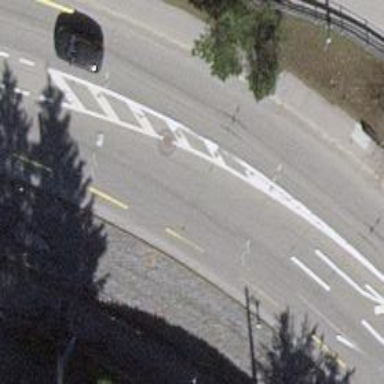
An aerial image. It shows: Secondary road with asphalt surface. The road has trolley wires.